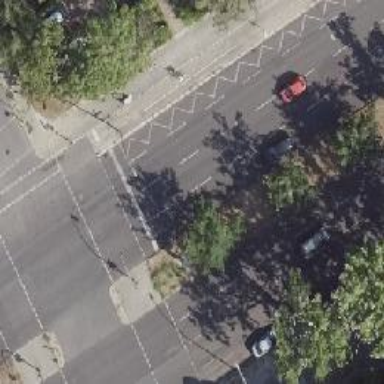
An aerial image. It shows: Road with traffic signals.